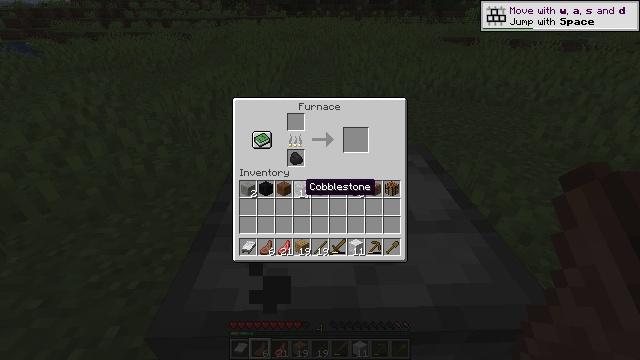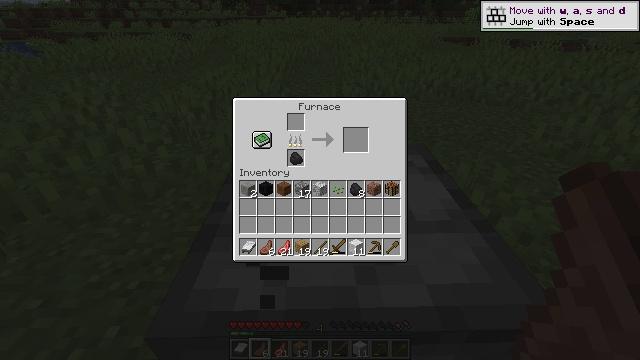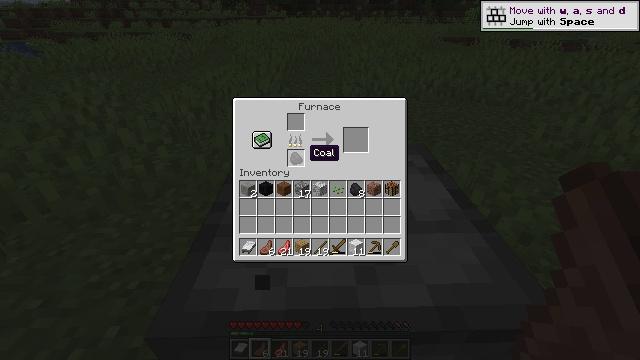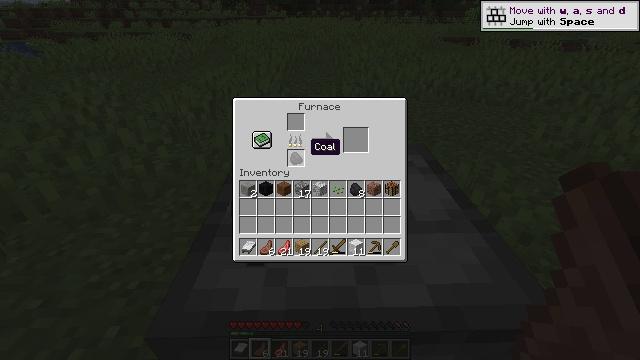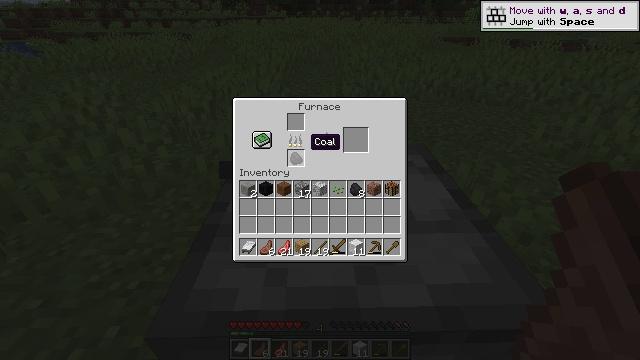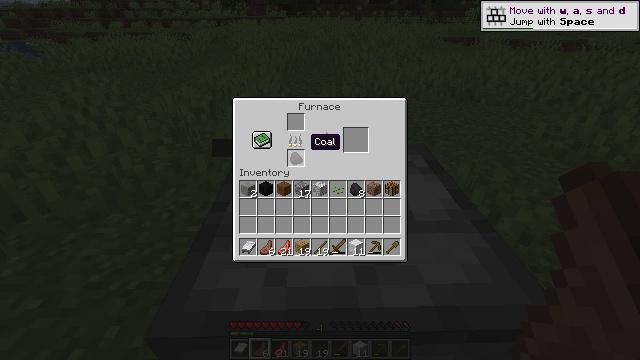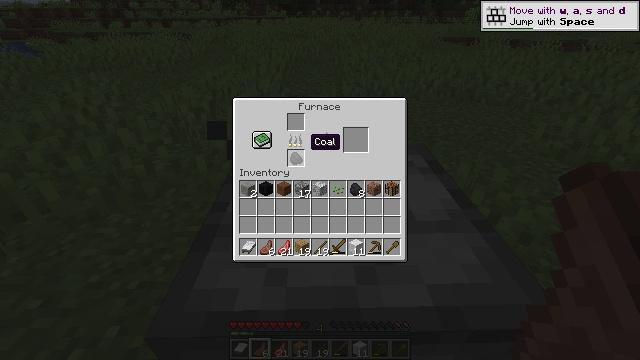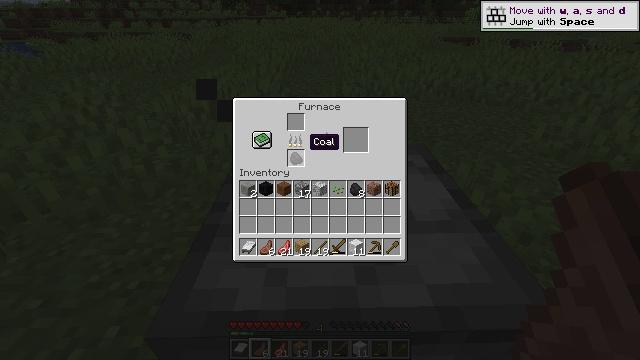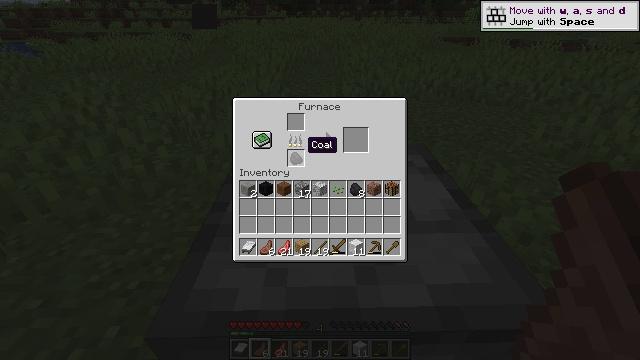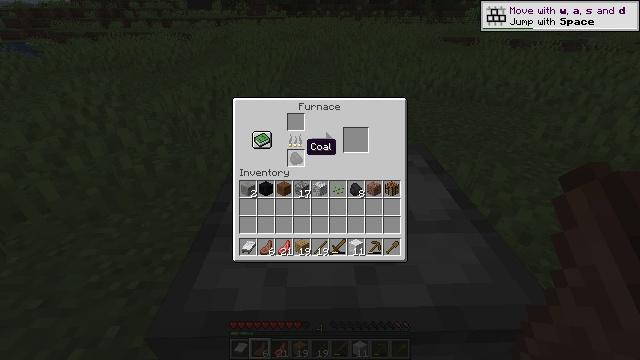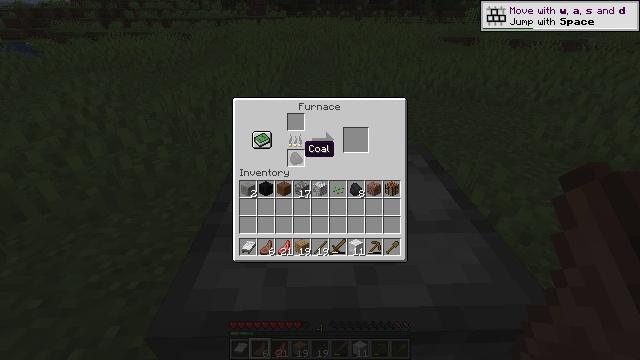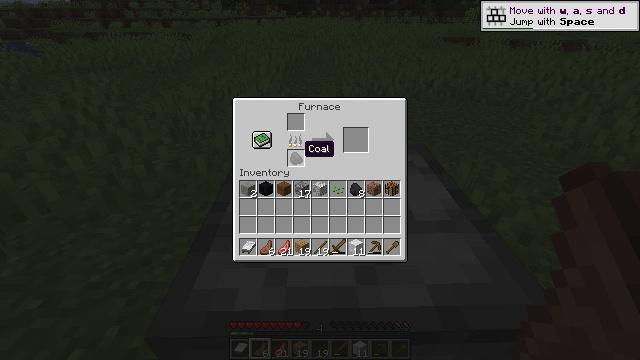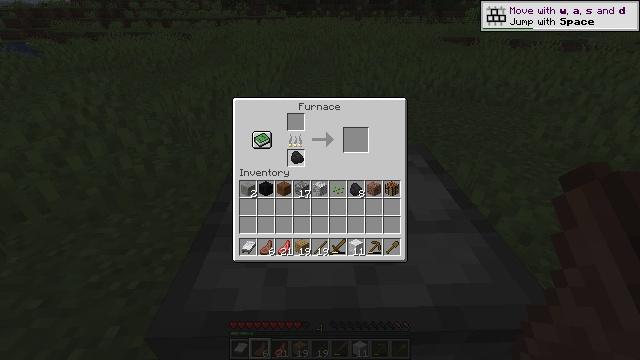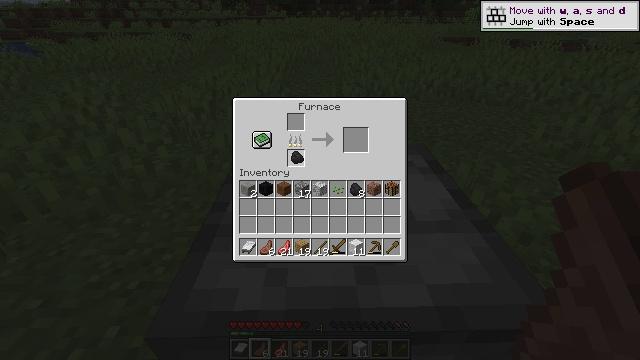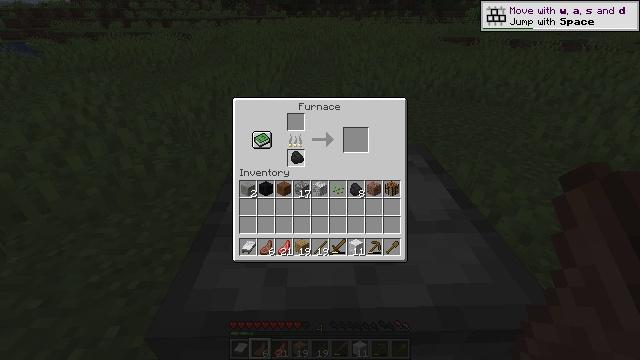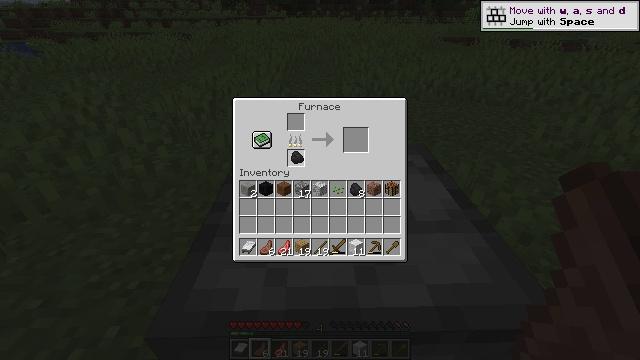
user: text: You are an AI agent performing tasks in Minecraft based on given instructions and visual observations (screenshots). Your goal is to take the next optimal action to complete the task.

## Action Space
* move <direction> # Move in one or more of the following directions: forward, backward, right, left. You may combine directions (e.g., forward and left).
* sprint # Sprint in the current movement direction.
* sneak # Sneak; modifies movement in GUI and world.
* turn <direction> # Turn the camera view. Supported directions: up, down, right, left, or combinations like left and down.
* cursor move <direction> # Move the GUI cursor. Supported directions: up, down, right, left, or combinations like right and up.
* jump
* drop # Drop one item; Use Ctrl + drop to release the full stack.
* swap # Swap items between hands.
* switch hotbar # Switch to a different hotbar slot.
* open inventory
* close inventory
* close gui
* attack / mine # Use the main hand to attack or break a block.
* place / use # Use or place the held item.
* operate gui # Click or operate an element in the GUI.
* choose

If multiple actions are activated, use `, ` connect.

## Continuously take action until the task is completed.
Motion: motion action
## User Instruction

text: Mine the furnace to collect it.
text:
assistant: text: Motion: cursor move up
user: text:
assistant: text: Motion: cursor move up
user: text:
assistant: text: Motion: no_op
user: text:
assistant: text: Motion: no_op
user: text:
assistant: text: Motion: no_op
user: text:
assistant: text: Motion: no_op
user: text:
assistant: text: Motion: no_op
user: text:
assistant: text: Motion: no_op
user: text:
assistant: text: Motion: no_op
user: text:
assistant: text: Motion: no_op
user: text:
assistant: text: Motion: no_op
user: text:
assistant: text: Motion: operate gui
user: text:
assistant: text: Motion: operate gui
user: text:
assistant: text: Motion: operate gui
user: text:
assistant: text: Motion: no_op
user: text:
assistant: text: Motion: no_op
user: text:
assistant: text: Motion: cursor move right and down
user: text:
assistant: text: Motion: cursor move right and down
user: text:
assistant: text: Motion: cursor move right and down
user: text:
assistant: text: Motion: no_op
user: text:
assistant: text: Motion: no_op
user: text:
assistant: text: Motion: no_op
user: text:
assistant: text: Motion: no_op
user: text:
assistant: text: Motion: no_op
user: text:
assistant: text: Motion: no_op
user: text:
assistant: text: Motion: no_op
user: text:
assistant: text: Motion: no_op
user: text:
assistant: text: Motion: no_op
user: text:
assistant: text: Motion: operate gui
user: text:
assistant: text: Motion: operate gui